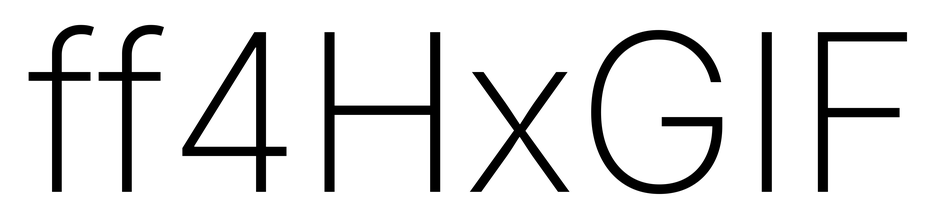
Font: Inter_ExtraLight